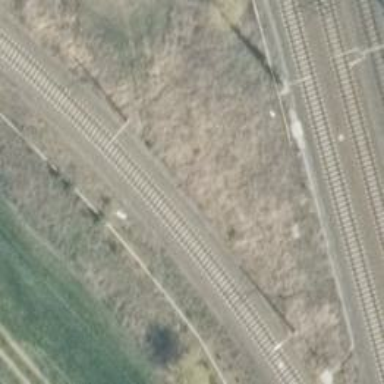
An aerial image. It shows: Railway signal.